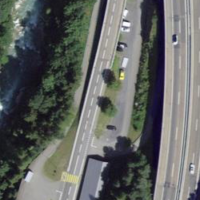
EUNIS habitat code: 57
Species observed at this site:
Caltha palustris
Ajuga reptans
Stellaria nemorum
Urtica dioica
Ptyonoprogne rupestris
Lamium galeobdolon